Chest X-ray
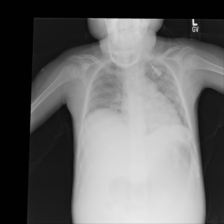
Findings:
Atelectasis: negative
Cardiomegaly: negative
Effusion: negative
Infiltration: positive
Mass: negative
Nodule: negative
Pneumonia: negative
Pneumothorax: negative
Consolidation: negative
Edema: negative
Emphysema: negative
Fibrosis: negative
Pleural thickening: negative
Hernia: negative